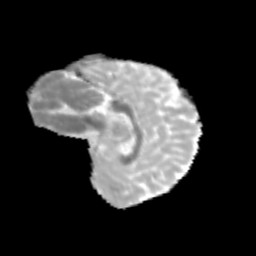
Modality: MD
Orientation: sagittal
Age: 10
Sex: female
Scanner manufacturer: siemens
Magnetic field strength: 3 T
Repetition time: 3.8 s
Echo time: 0.07 s